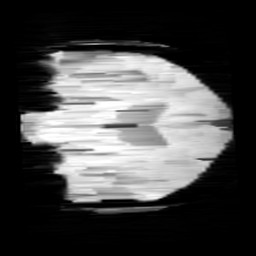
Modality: minIP
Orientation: coronal
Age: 11
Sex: female
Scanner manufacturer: siemens
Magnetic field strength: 3 T
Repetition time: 0.027 s
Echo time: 0.02 s